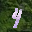
Label: 4